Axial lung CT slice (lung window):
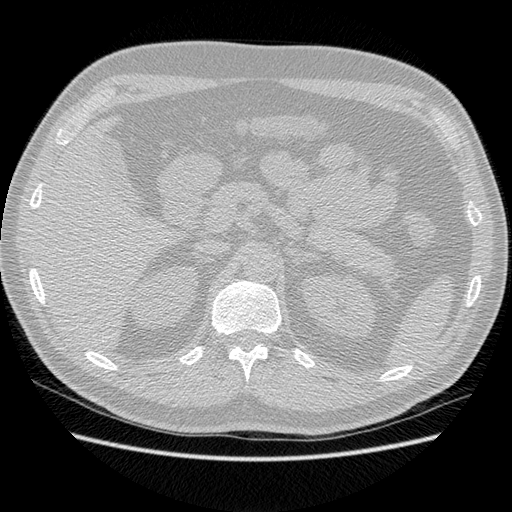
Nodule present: no